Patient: sex M, age 37
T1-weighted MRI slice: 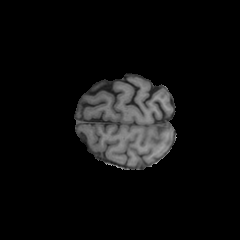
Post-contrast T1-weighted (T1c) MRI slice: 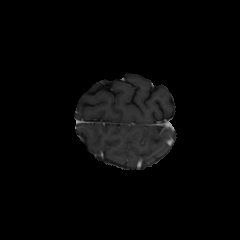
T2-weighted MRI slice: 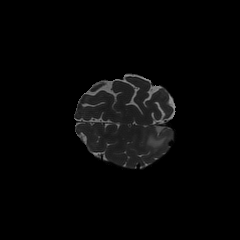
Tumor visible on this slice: yes
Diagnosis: Astrocytoma, IDH-mutant
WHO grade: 2